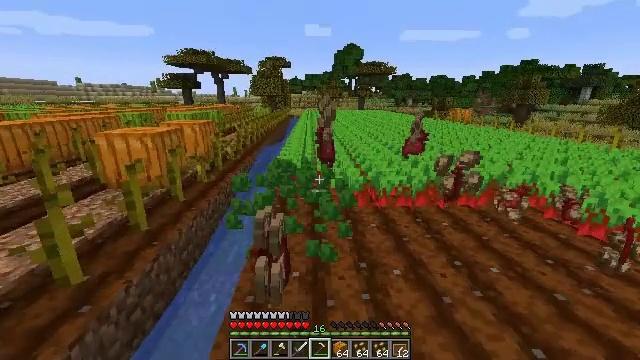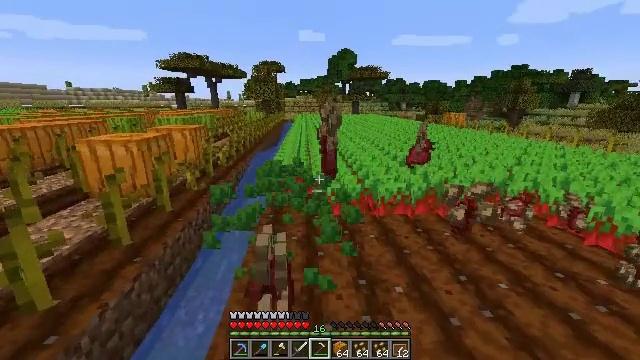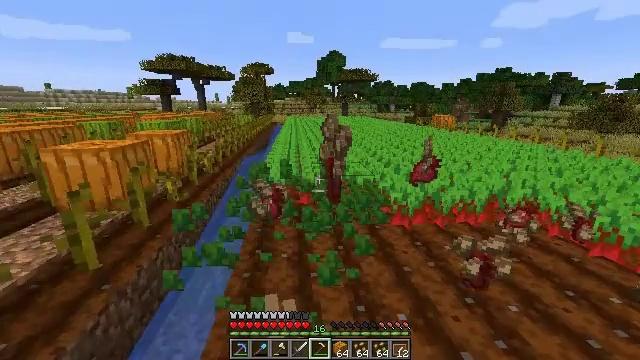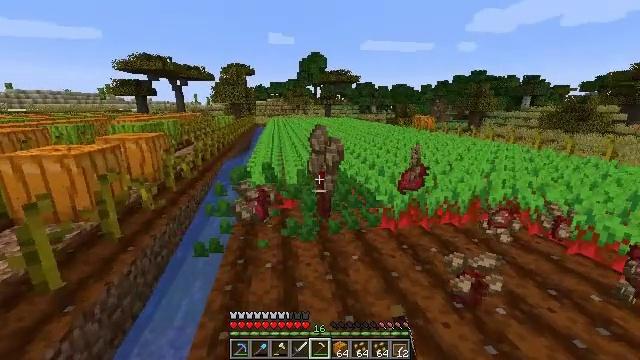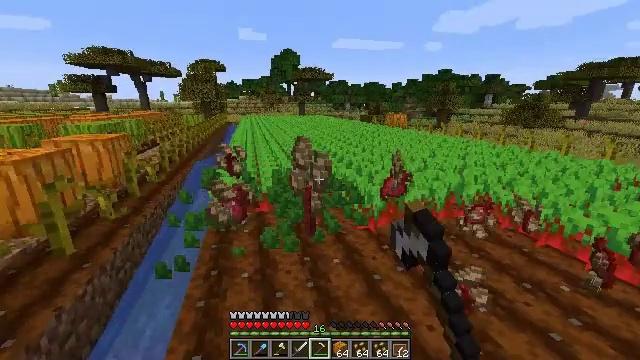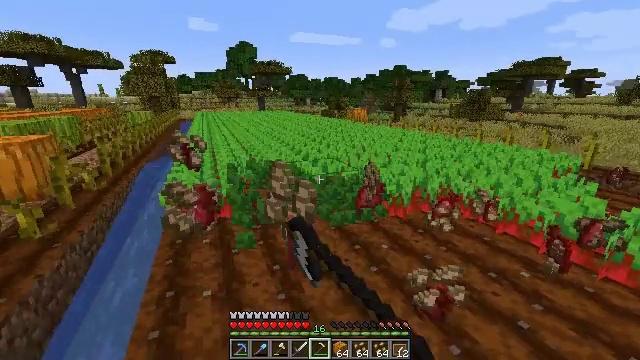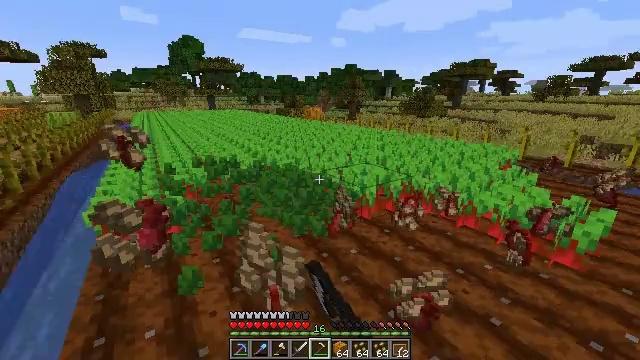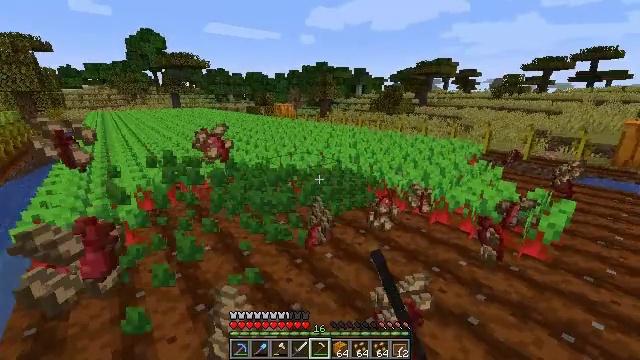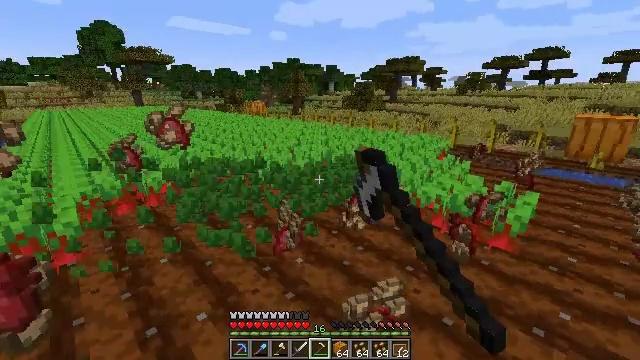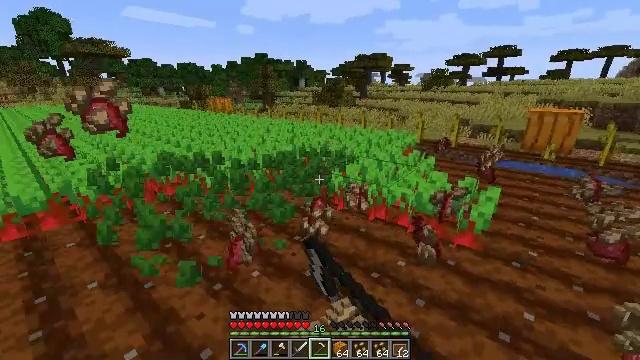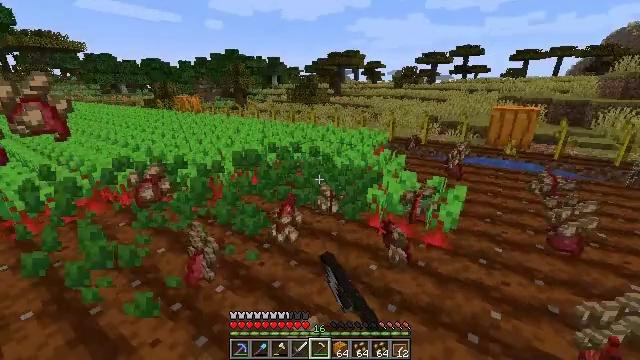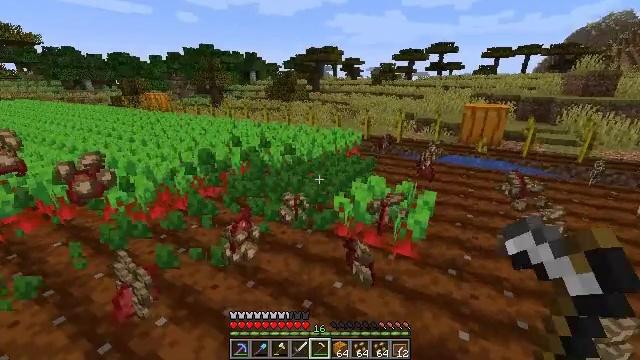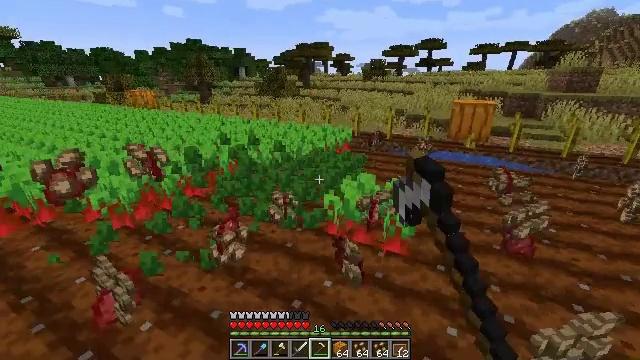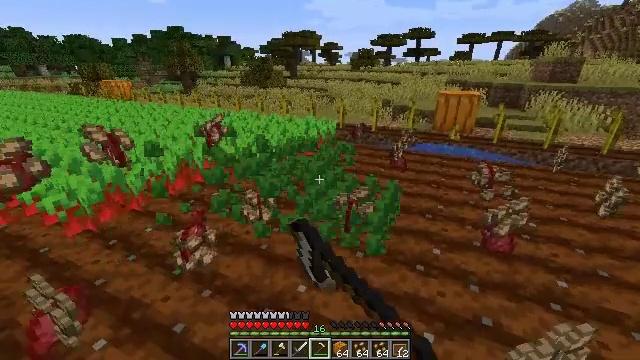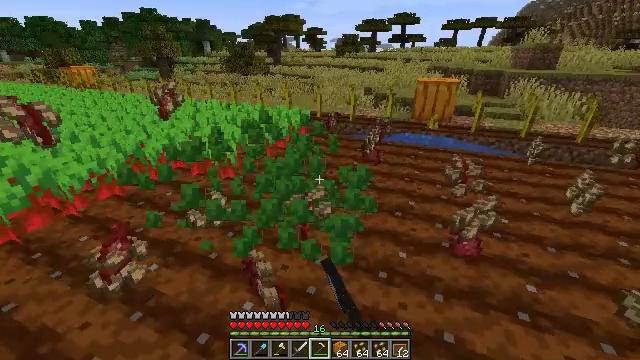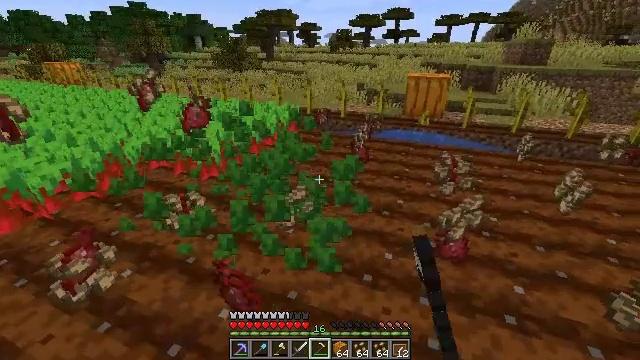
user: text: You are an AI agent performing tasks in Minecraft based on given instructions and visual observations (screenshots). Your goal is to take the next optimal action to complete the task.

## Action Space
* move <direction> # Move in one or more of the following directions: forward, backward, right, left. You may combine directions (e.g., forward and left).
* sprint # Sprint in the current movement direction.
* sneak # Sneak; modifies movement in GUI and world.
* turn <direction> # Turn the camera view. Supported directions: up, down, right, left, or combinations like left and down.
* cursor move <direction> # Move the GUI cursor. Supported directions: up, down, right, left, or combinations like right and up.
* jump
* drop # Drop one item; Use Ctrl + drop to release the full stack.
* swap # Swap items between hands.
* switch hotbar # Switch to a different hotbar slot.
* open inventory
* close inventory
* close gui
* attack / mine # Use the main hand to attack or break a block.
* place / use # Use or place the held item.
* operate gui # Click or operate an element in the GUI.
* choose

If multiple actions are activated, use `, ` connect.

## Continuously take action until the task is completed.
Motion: motion action
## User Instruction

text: Collect beetroots from the field.
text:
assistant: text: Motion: move forward, turn right and up, attack / mine
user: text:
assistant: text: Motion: move forward, turn right, attack / mine
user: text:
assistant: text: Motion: move forward, turn right, attack / mine
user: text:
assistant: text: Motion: move forward, turn right, attack / mine
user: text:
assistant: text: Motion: move forward, turn right and down, attack / mine
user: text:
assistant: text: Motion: move forward and move right, turn right, attack / mine
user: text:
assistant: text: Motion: move forward and move right, turn right, attack / mine
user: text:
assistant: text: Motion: move forward and move right, turn right, attack / mine
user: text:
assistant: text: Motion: move forward and move right, turn right, attack / mine
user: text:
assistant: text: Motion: move forward and move right, turn right, attack / mine
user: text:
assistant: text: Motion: move forward and move right, turn right, attack / mine
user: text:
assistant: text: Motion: move forward and move right, turn right, attack / mine
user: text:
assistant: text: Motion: move forward and move right, turn right and down, attack / mine
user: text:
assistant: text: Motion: move forward and move right, turn right and down, attack / mine
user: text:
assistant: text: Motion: move forward and move right, turn right, attack / mine
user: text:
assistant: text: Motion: move forward, attack / mine
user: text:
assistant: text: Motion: move forward, attack / mine
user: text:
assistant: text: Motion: move forward, turn left, attack / mine
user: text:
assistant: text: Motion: move forward, turn left, attack / mine
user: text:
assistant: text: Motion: move forward, turn left, attack / mine
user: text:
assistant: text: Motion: move forward, turn left and up, attack / mine
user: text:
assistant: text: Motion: move forward, turn left and up, attack / mine
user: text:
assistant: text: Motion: move forward, turn left and up, attack / mine
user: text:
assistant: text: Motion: move forward, turn left, attack / mine
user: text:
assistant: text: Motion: move forward, attack / mine
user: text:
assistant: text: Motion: move forward and move right, turn right and down, attack / mine
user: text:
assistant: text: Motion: move forward and move right, turn right, attack / mine
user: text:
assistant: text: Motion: move forward and move right, turn right, attack / mine
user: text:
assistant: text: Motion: move forward and move right, turn right, attack / mine
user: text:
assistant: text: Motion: move forward and move right, attack / mine